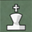
Piece: wK